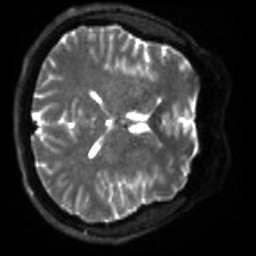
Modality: sbref
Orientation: axial
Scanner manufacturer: siemens
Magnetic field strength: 3 T
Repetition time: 4 s
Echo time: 0.0594 s